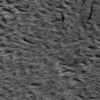
Atmospheric dust classification: not_dusty